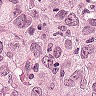
Metastatic tissue present: yes